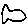
Label: fish